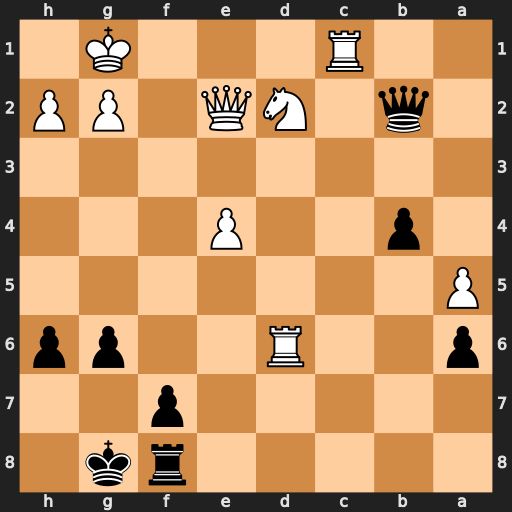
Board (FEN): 5rk1/5p2/p2R2pp/P7/1p2P3/8/1q1NQ1PP/2R3K1
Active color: b
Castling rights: -
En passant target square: -
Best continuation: Qxc1+ Kf2 Qc5+ Qe3 Qxd6